Interaction volume radius: 5 \u00c5
Interaction volume height: 10 \u00c5
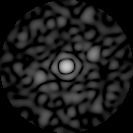
Disorder parameter: 0.765